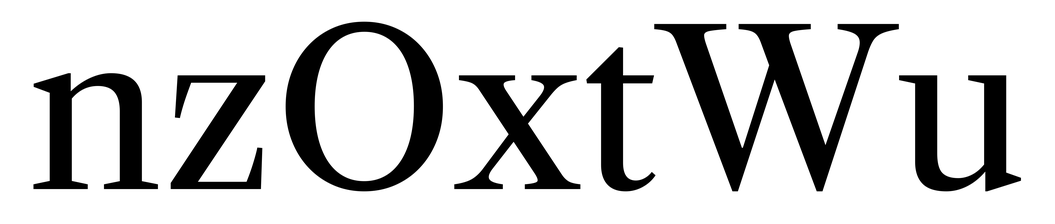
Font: LibreCaslonText_Regular